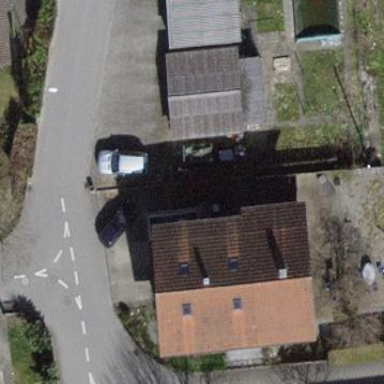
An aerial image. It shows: Residential building with gabled roof.